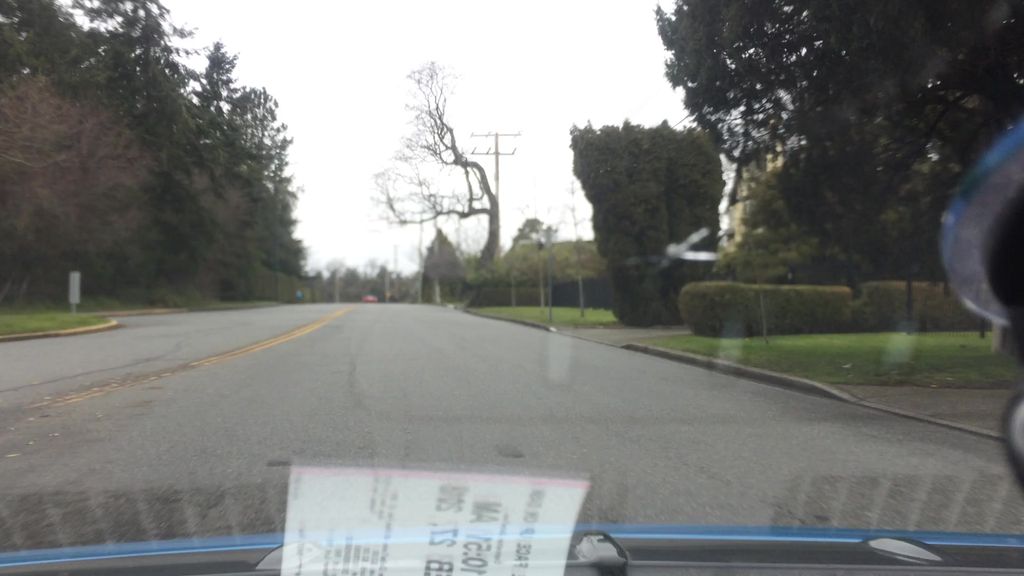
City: victoria